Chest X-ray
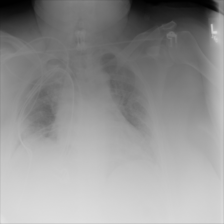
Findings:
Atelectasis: negative
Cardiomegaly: negative
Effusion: negative
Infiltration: negative
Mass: negative
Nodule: negative
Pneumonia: negative
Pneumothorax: negative
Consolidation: negative
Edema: negative
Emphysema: negative
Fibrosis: negative
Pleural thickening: negative
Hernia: negative